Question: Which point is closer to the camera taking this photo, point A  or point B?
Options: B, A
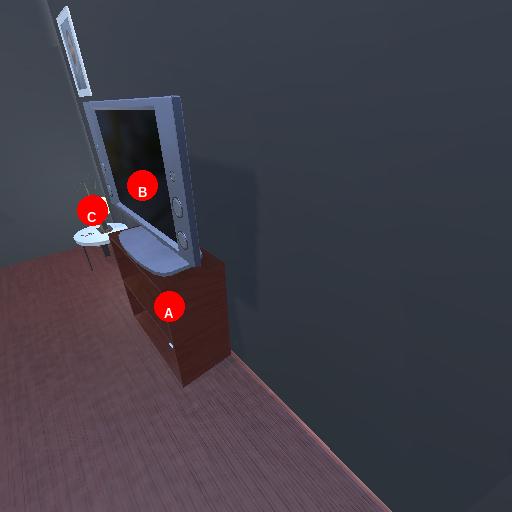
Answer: B